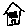
Label: house